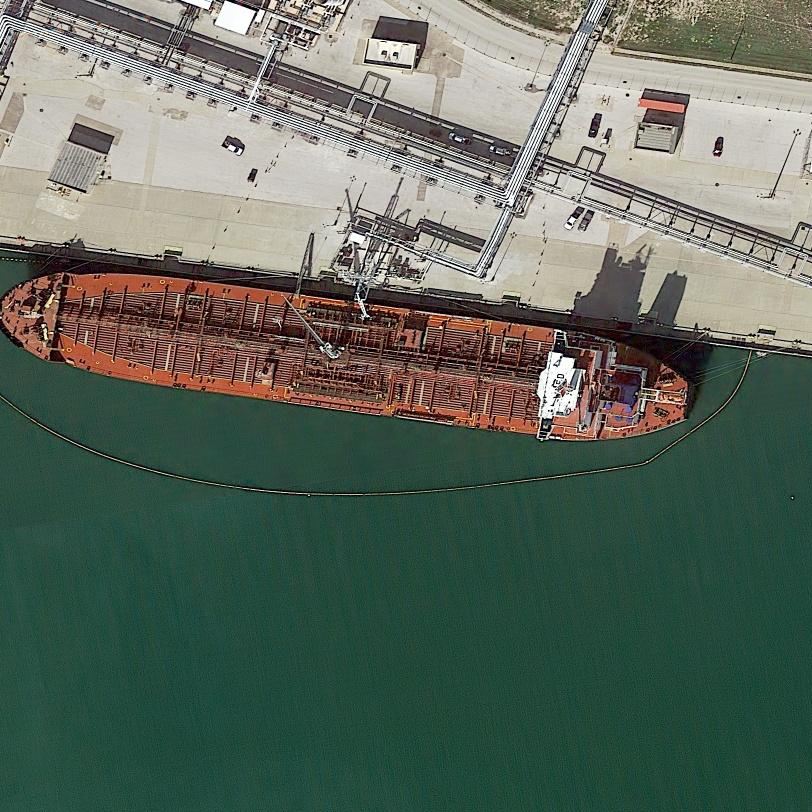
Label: Cargo_ship